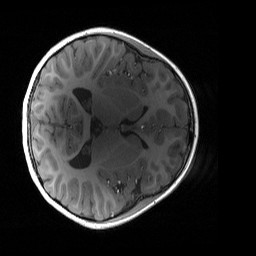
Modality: T1w
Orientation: axial
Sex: female
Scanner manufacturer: siemens
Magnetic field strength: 3 T
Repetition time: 1.9 s
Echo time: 0.00243 s